Field crop: maize
Growth stage: 2
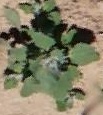
Species: chenopodium